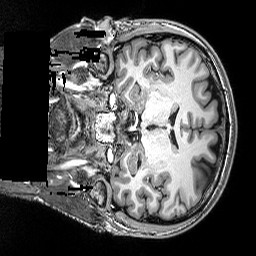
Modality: T1w
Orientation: coronal
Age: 32
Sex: male